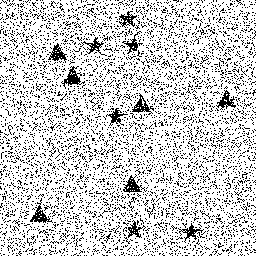
Squares: 0
Triangles: 6
Stars: 6
Total shapes: 12